Field crop: tomato
Growth stage: 2
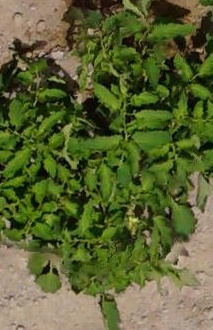
Species: tomato